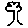
Label: tree